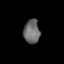
Tissue: lung
Cell type: Myeloid cells
Senescence score: 0.2304
Nuclear area (px): 376
Mean DAPI intensity: 106.649